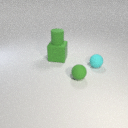
large green rubber cube below small green rubber cylinder